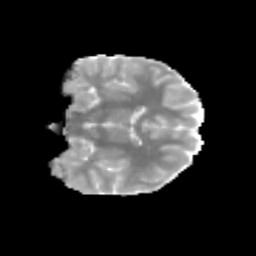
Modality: MD
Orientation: coronal
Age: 11
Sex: female
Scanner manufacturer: siemens
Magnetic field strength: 3 T
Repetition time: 3.8 s
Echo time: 0.07 s